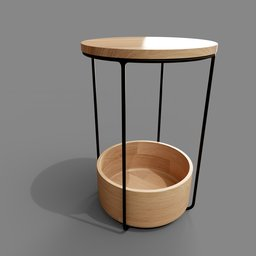
Label: furniture